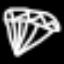
Label: diamond